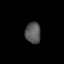
Tissue: lung
Cell type: Fibroblasts
Senescence score: 0.5543
Nuclear area (px): 321
Mean DAPI intensity: 88.075